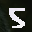
Label: 5